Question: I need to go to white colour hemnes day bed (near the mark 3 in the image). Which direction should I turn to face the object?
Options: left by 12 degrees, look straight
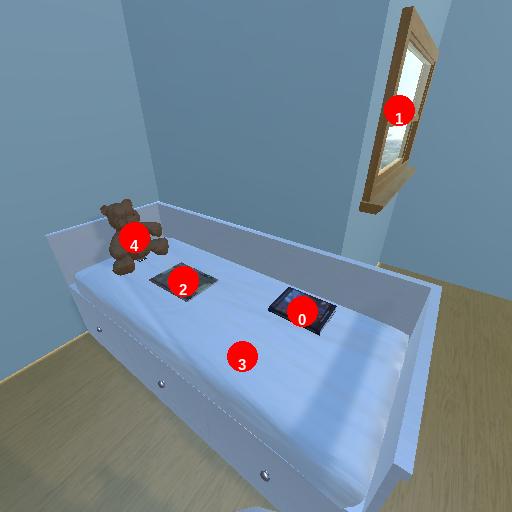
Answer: left by 12 degrees